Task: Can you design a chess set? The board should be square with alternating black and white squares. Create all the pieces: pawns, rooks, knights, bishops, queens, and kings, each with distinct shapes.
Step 3385:
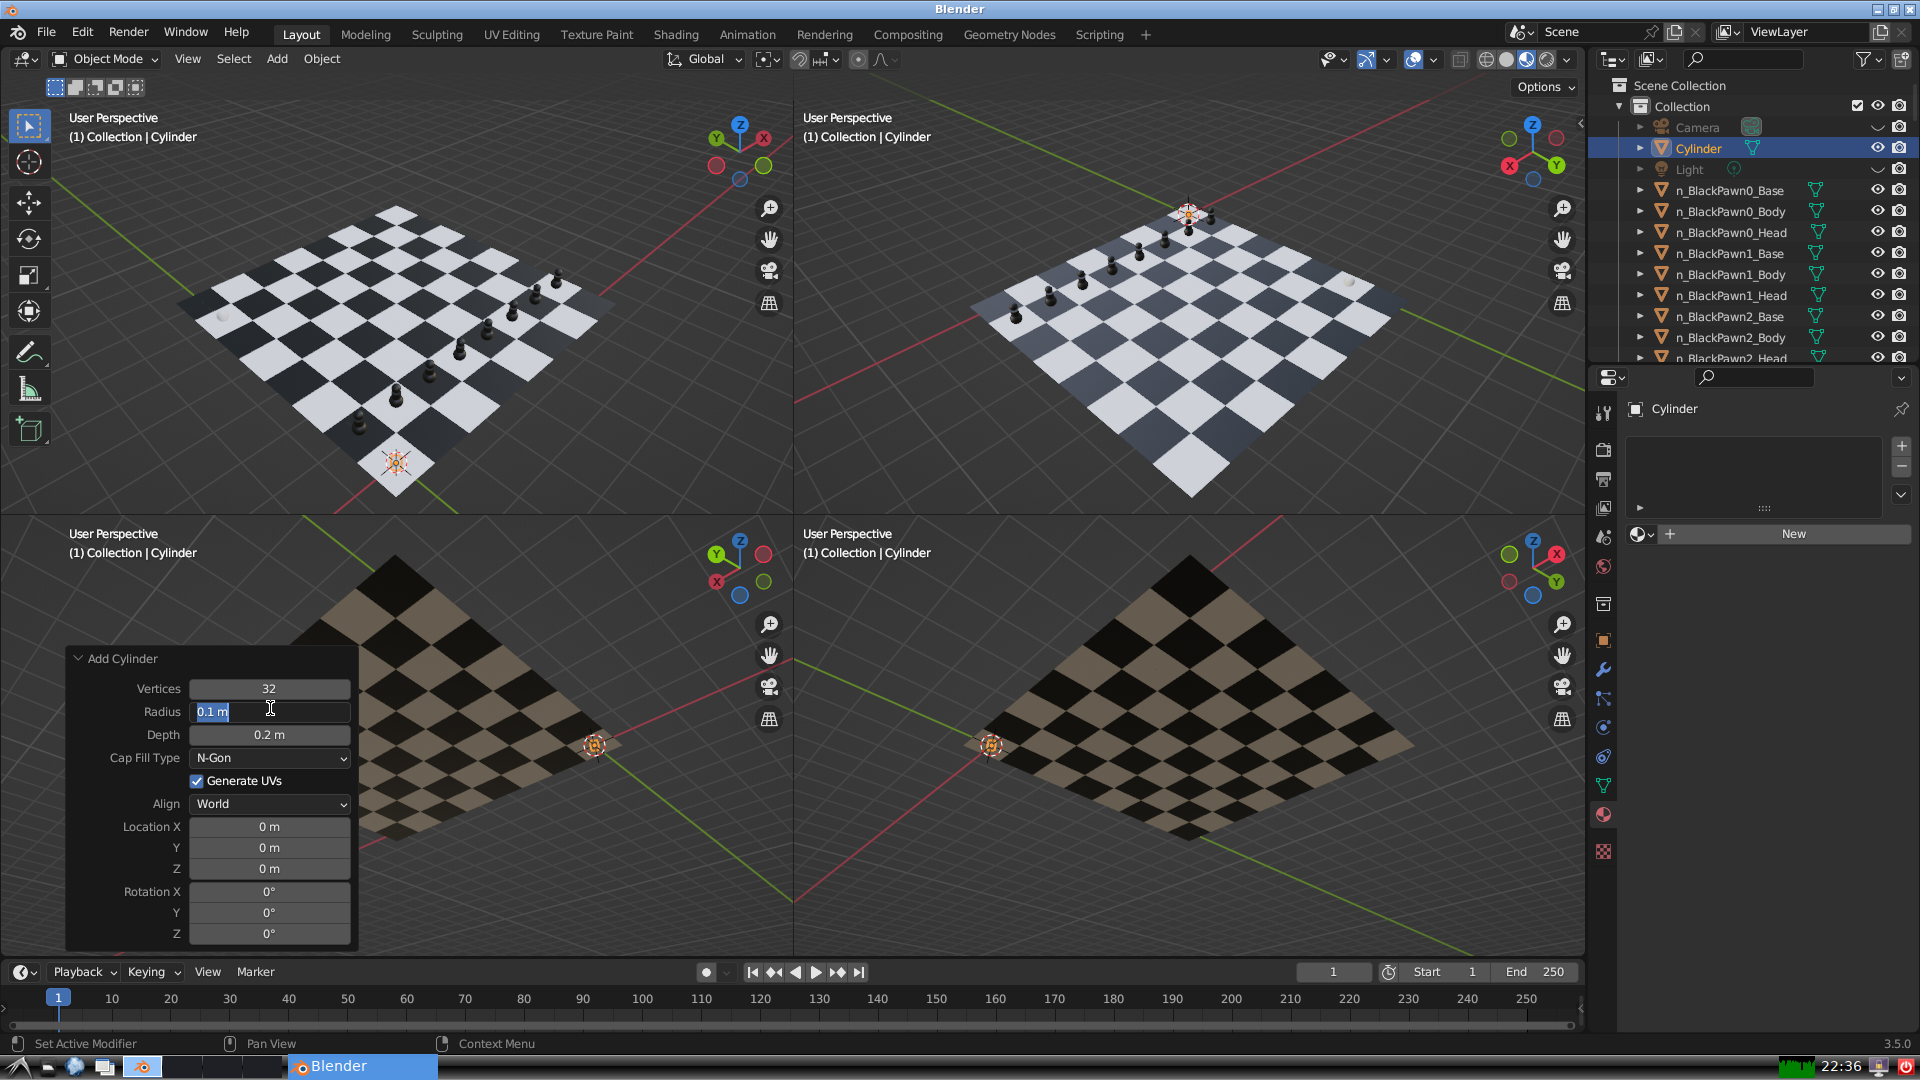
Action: input_text: 0.1